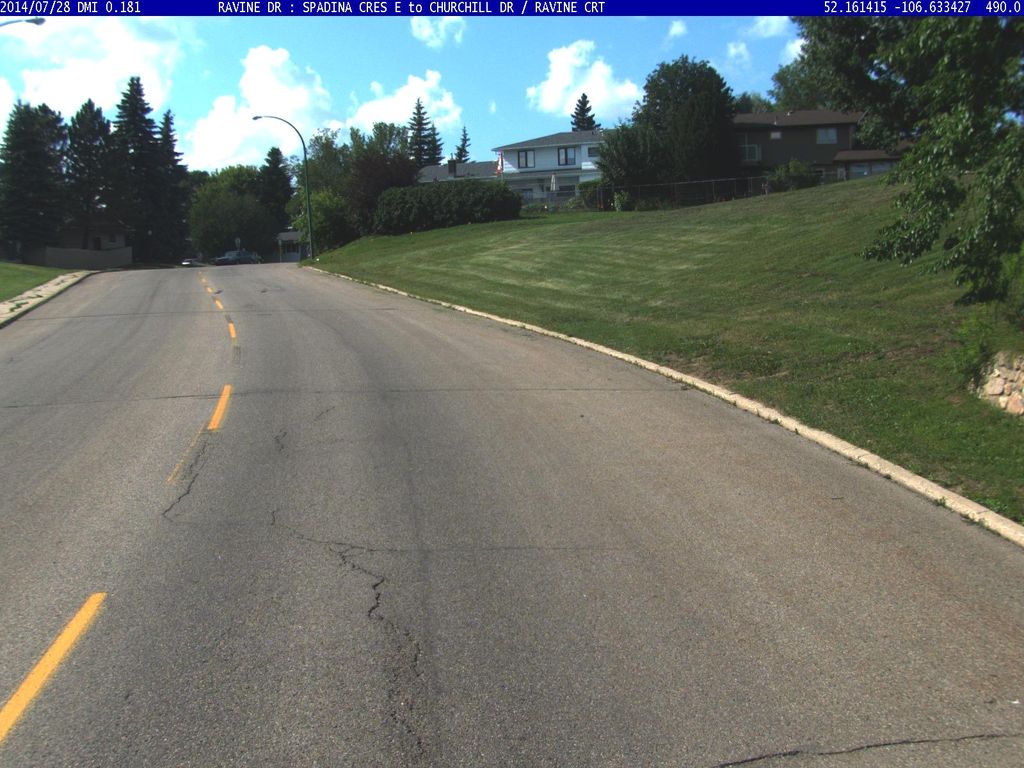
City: saskatoon